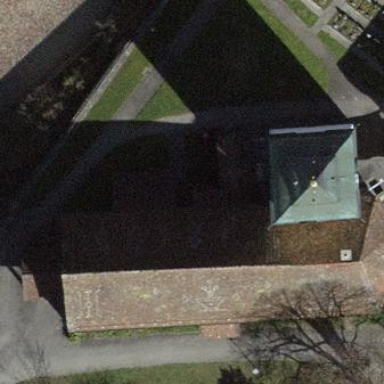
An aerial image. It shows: Building serving as place of worship.